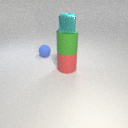
large red rubber cylinder to the right of small blue rubber sphere